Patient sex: M
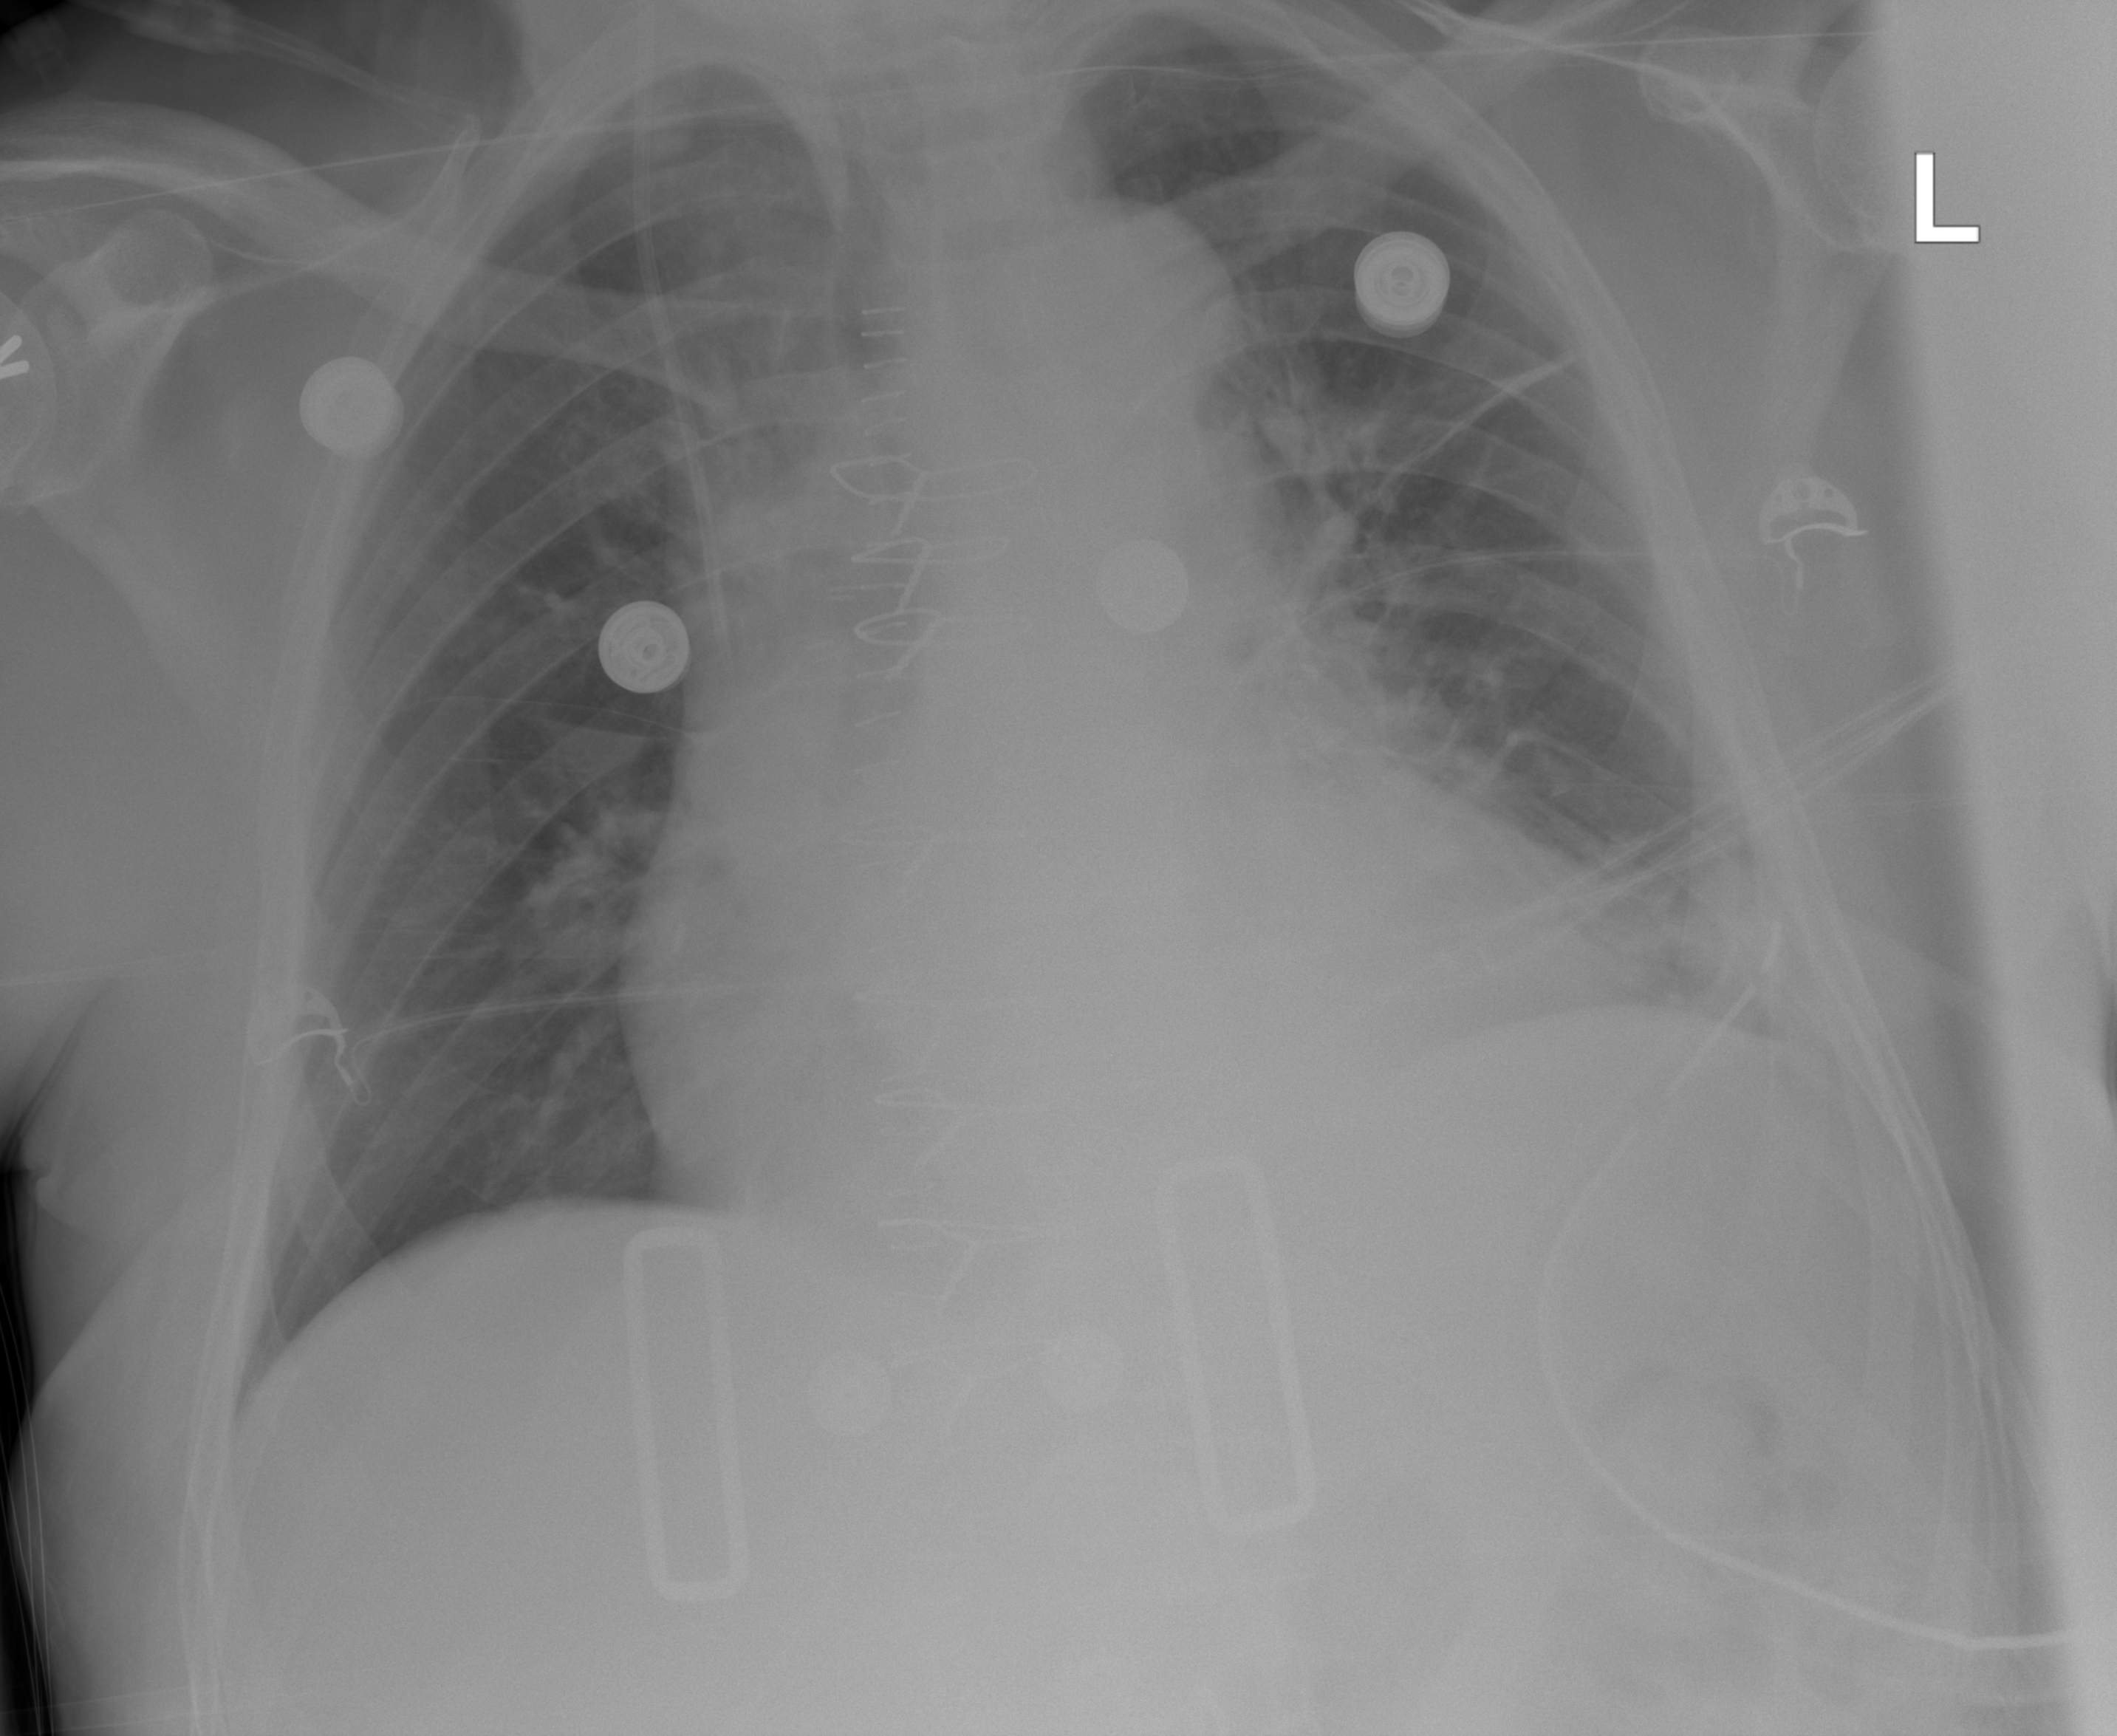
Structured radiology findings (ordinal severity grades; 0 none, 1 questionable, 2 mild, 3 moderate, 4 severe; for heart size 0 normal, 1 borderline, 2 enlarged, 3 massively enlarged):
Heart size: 2
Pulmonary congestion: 2
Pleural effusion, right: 0
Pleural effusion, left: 0
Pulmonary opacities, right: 0
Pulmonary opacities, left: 0
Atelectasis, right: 2
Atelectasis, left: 2